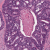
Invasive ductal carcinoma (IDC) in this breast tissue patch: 0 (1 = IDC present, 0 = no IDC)